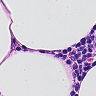
Metastatic tissue present: no